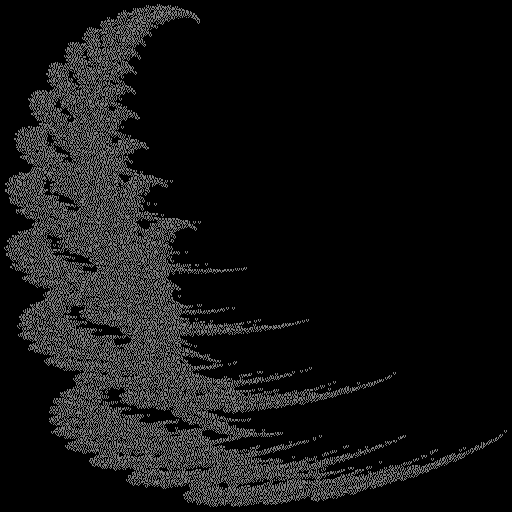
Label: snowdrift